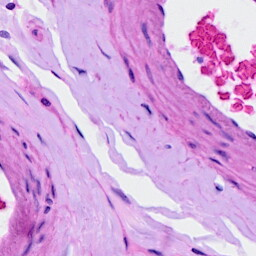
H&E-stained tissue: Ovarian